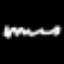
Label: squiggle